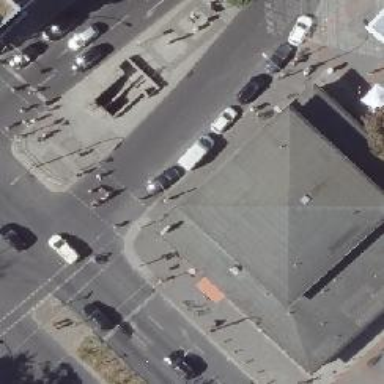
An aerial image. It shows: Subway entrance.